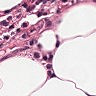
Metastatic tissue present: no